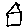
Label: house